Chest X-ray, PA view. Patient: 20 years old, sex M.
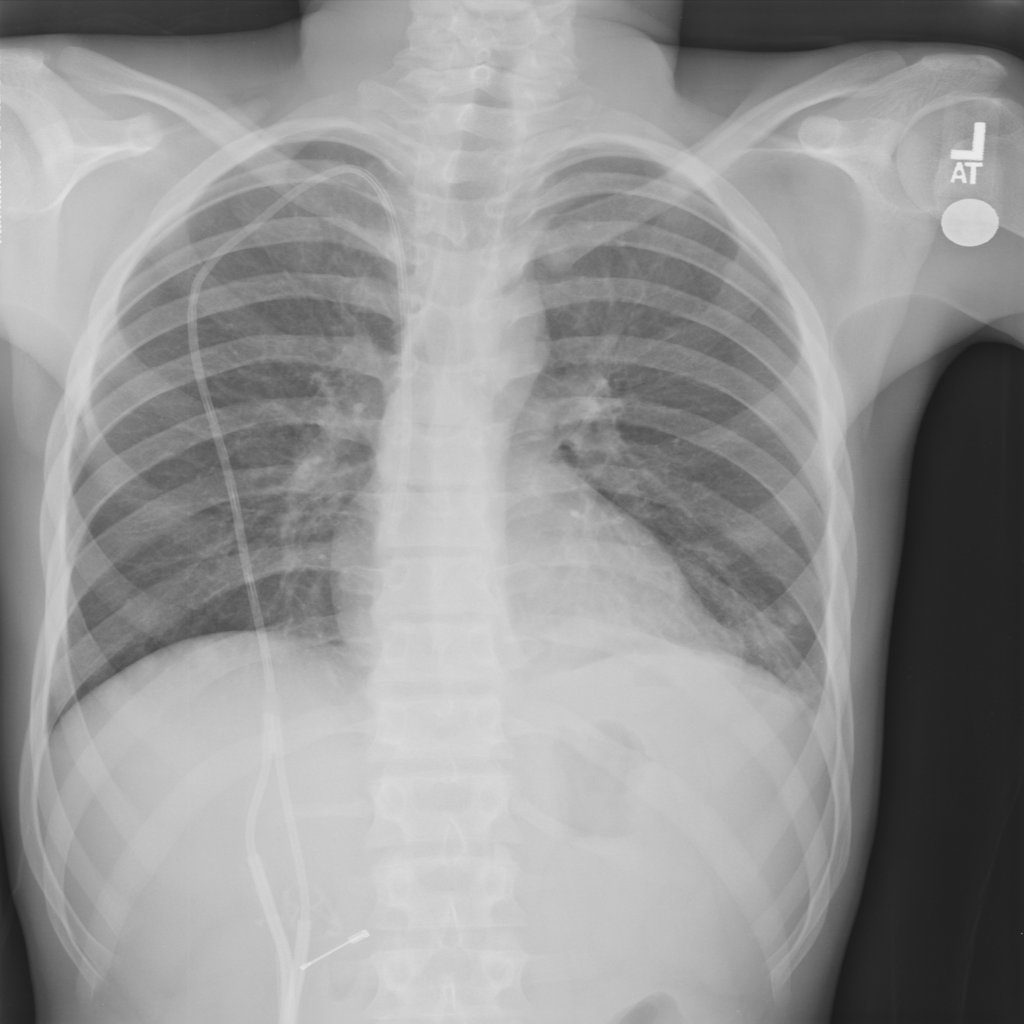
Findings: Effusion